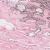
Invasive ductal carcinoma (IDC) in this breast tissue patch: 0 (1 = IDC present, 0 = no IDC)